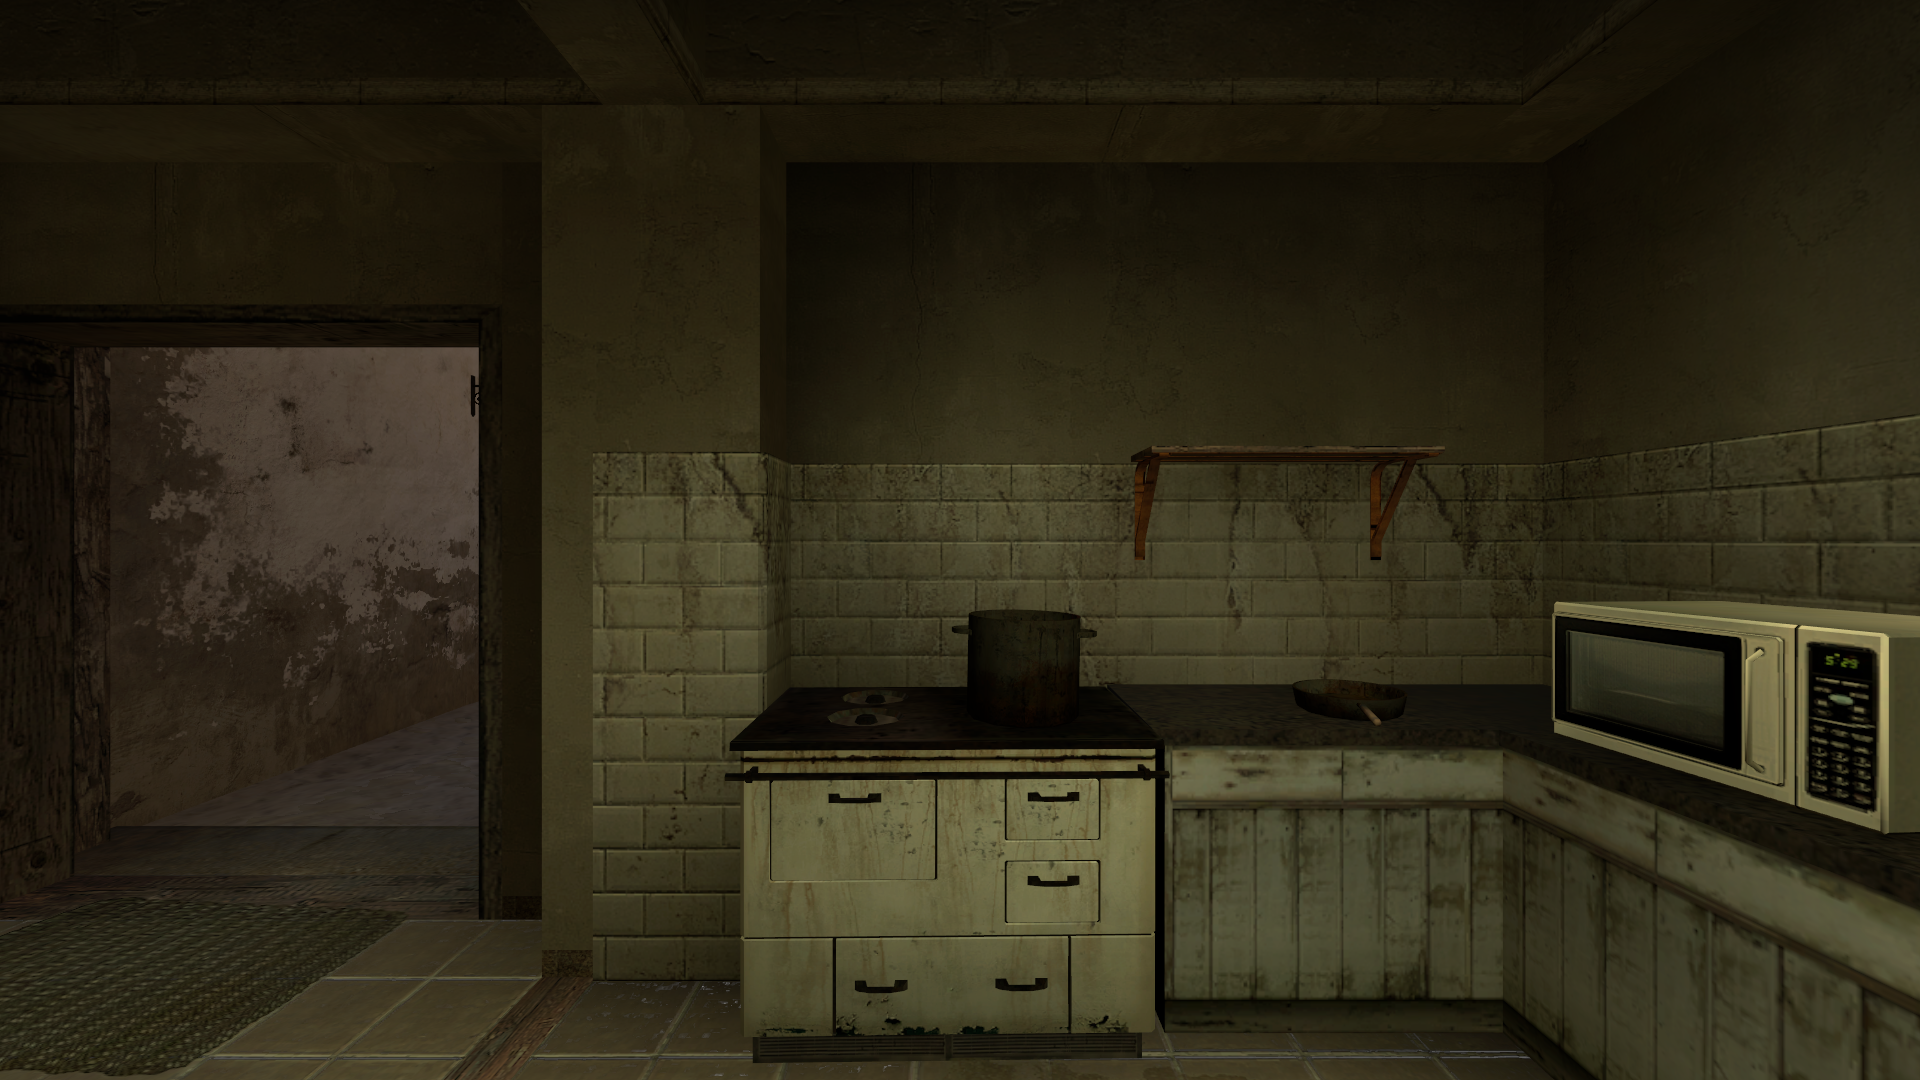
Map: de_mirage